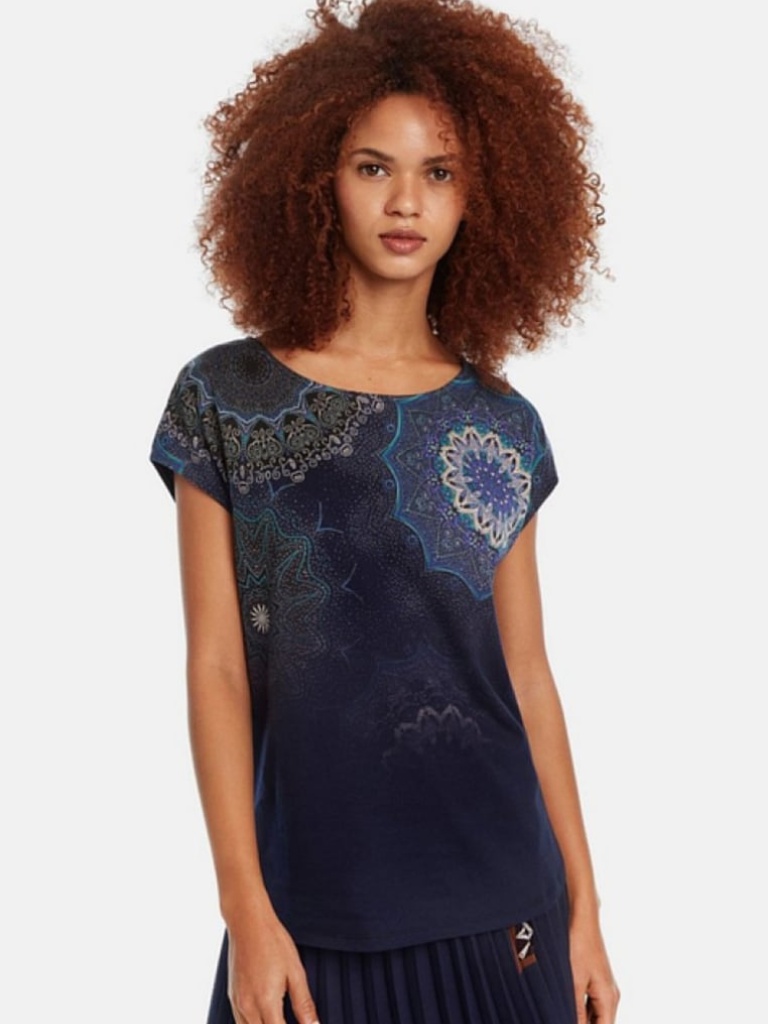
cotton relaxed short sleeve hip length Untucked crew t-shirt